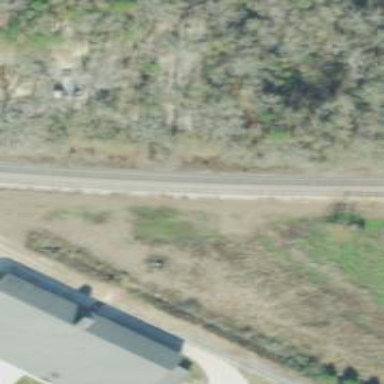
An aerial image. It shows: Railway siding for service.